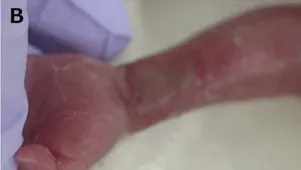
(B,C) Desquamation and skin erosions were detected by immaturity.
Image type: radiology (ct)